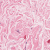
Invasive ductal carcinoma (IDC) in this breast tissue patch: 0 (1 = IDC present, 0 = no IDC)